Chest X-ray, AP view. Patient: 59 years old, sex M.
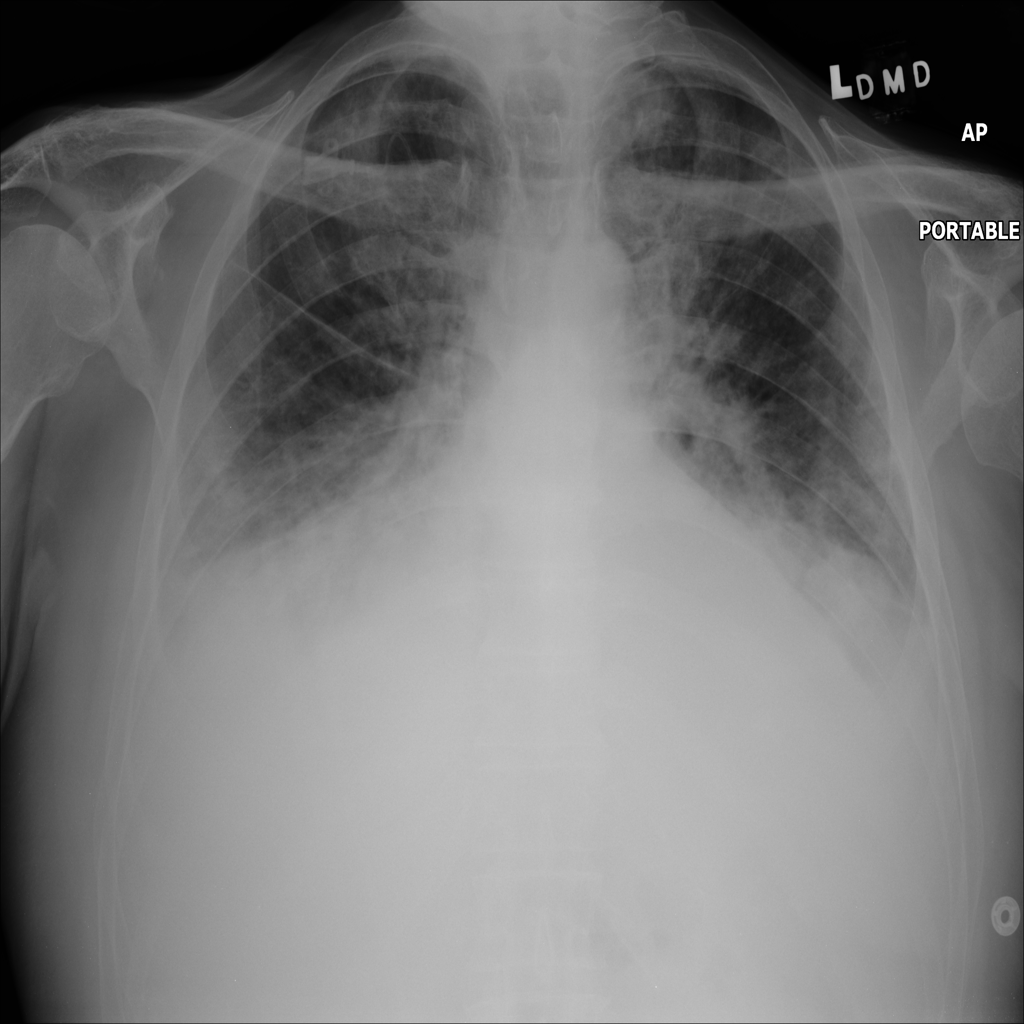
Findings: No Finding